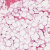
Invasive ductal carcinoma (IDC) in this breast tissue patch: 0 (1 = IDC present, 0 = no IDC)